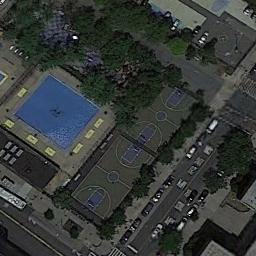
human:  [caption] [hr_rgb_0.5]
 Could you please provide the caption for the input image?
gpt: There are two basketball courts surrounded by trees and buildings with two roads pass by .

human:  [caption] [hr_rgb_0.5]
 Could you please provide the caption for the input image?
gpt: The basketball courts are next to the swimming pool and the road,With many trees nearby .

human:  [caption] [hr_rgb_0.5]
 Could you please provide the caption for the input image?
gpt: Two basketball courts next to a pool and some roads beside .

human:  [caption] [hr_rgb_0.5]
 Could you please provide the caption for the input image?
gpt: Many basketball courts are painted on the track .

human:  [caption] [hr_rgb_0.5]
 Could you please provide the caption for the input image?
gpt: Many cars are in the parking lot next to the basketball courts .